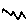
Label: zigzag